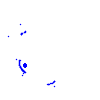
Particle: kaon